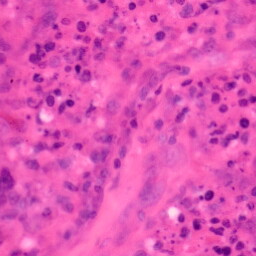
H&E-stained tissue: Colon